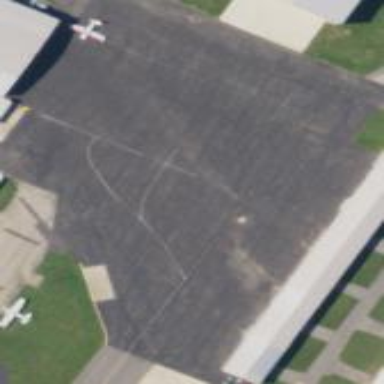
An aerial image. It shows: Apron at the airport.